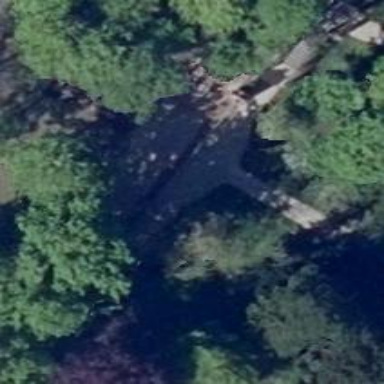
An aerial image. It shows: Covered tunnel with compacted footway.